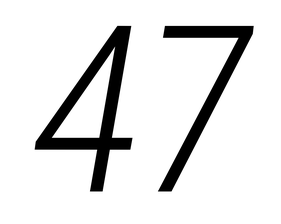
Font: Roboto-Italic_Condensed_Light_Italic